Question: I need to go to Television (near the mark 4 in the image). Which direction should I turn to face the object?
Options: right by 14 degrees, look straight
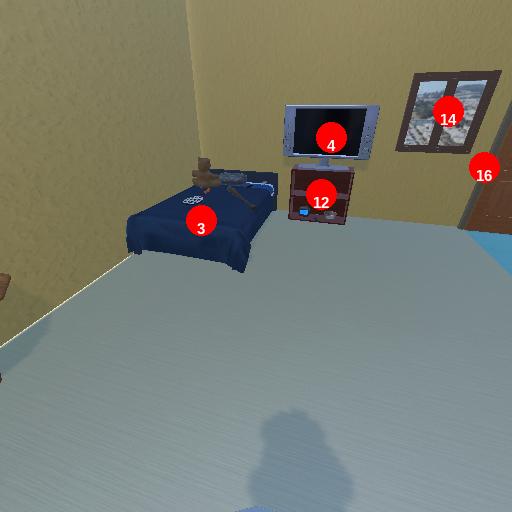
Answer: right by 14 degrees